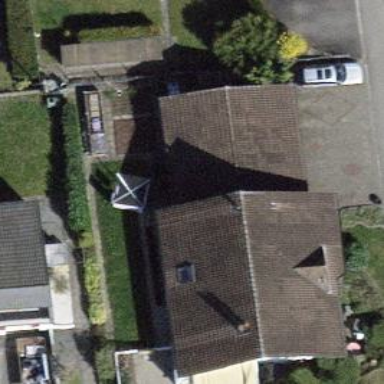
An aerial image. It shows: Garage.